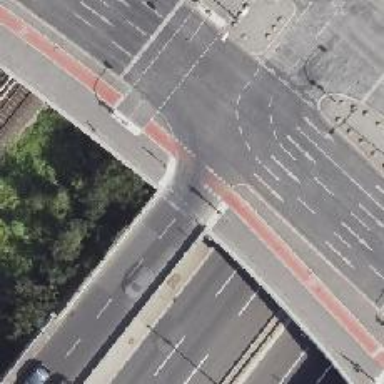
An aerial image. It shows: Footway on bridge with asphalt surface. The footway has traffic signals for crossing.